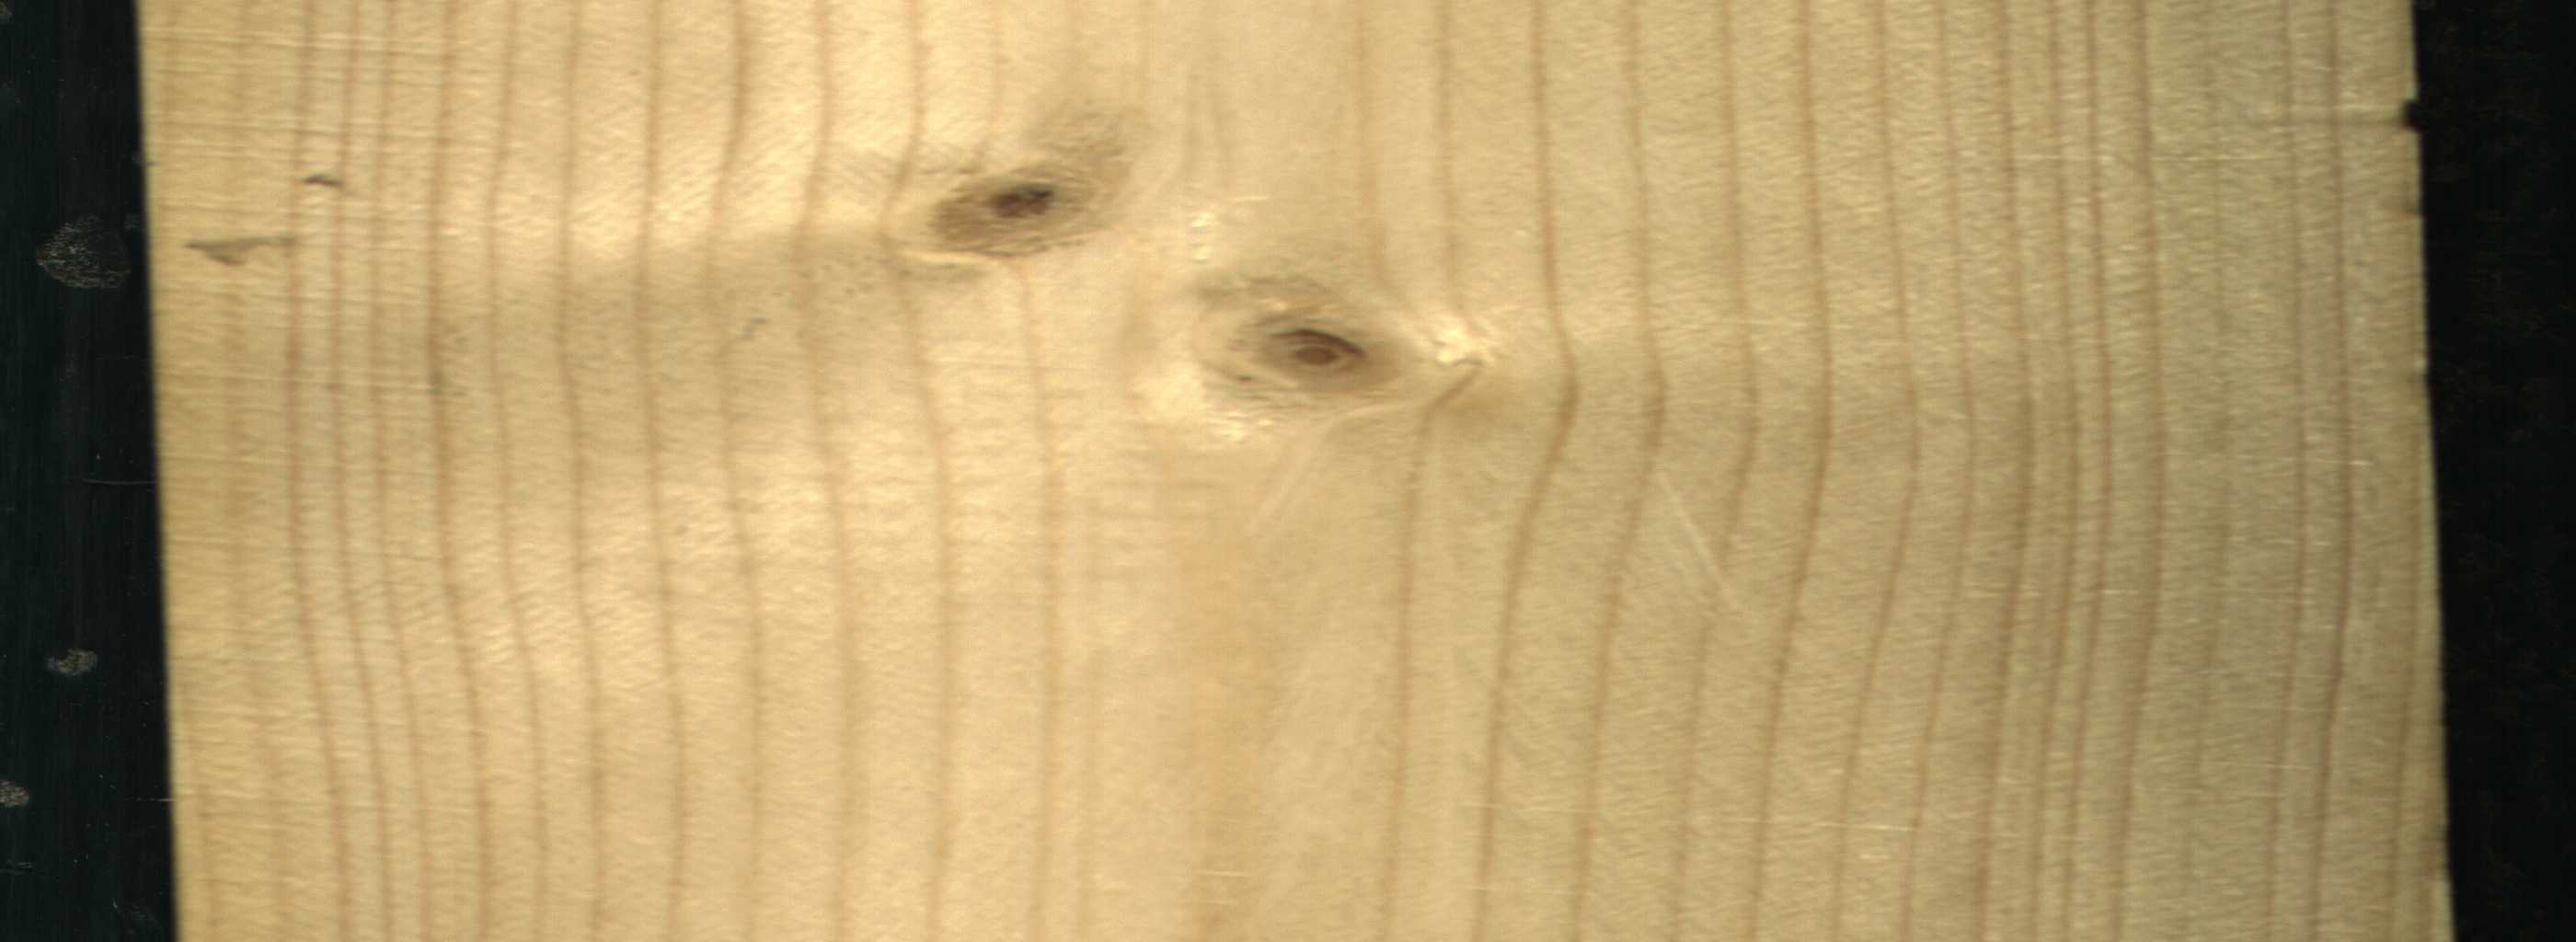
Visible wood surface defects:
Live_Knot
Live_Knot